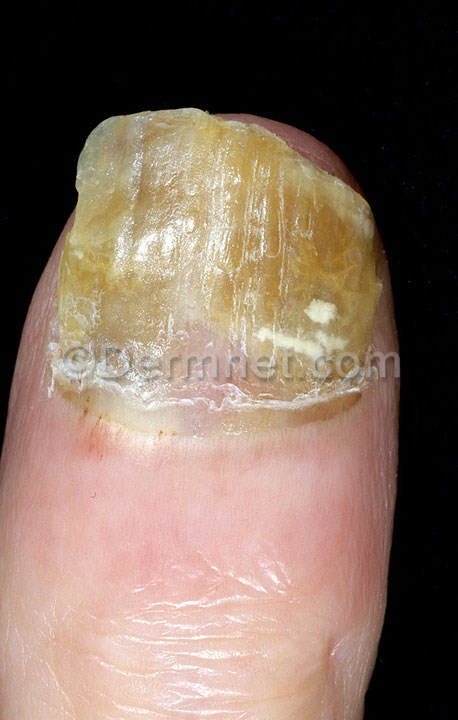
Disease: Nail Fungus and other Nail Disease